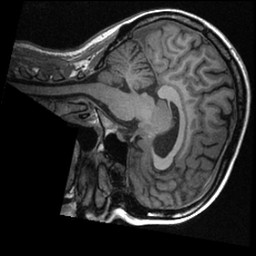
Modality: T1w
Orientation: sagittal